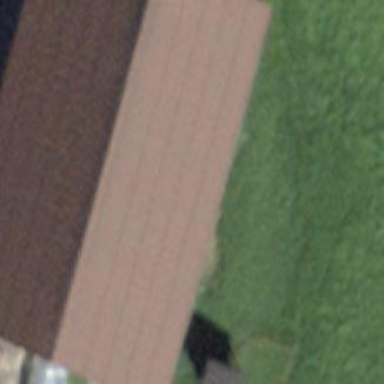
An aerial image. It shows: Barn.